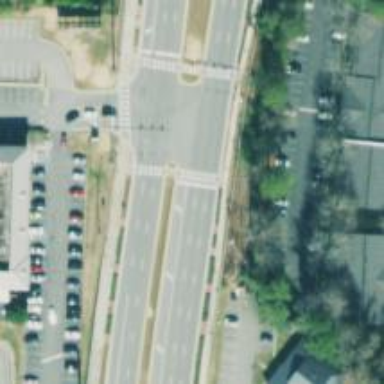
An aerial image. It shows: Marked road crossing.